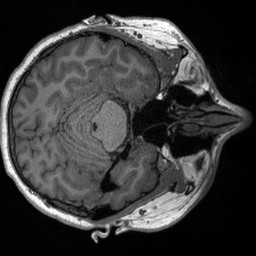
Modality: T1w
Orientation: axial
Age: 30
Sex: female